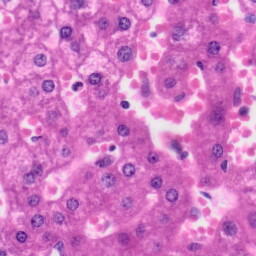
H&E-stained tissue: Liver